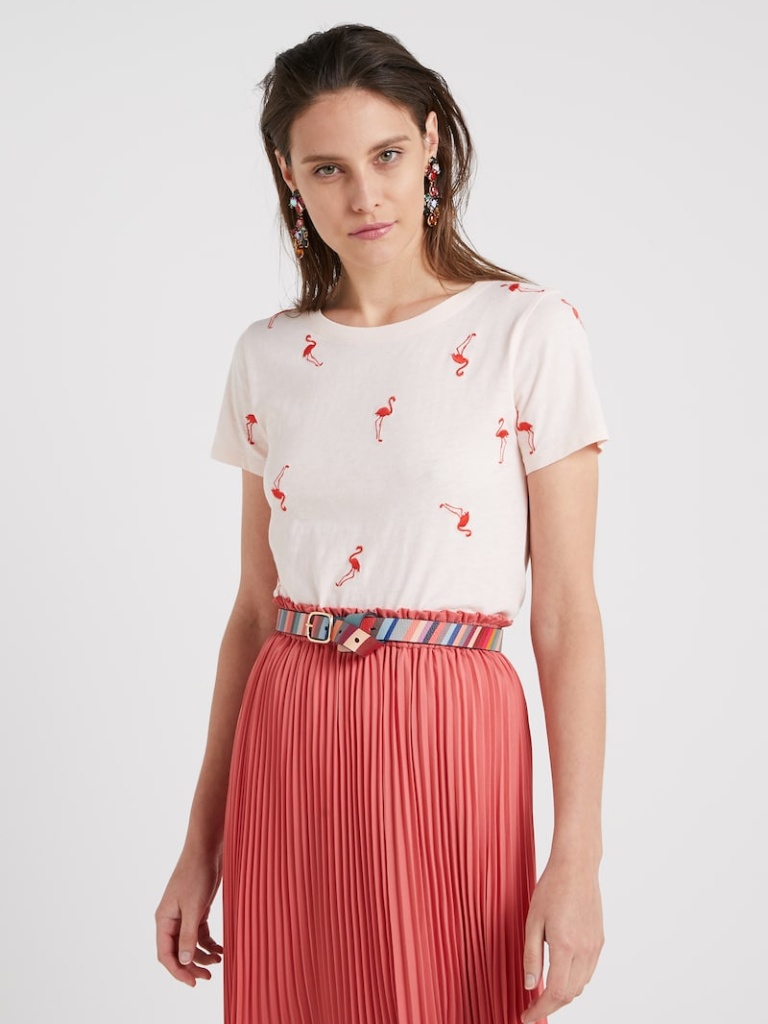
cotton relaxed short sleeve hip length Fully Tucked in crew t-shirt